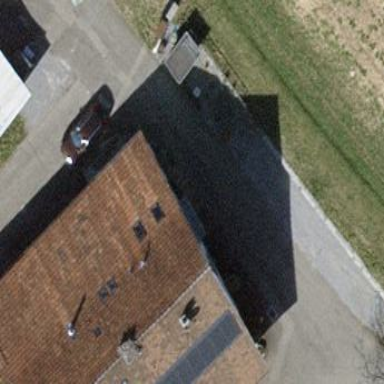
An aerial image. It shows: Terrace building.